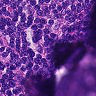
Metastatic tissue present: yes